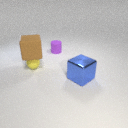
large blue metal cube to the right of small purple rubber cylinder